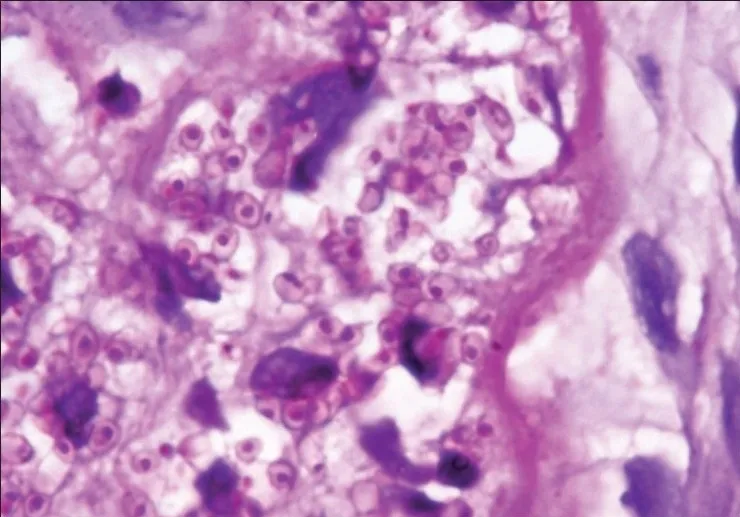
Histopathological section of the conjunctival specimen showing numerous macrophage aggregates with Period Acid Schiff (PAS)-positive histoplasma (PAS stain, x100).
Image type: pathology (pas)